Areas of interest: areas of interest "Comprehensive Gymnasium"
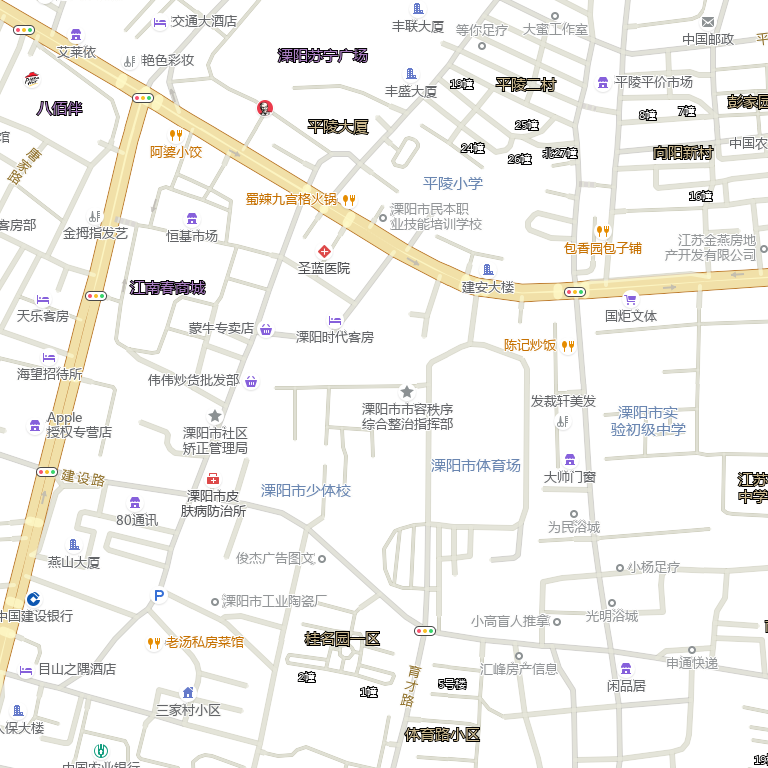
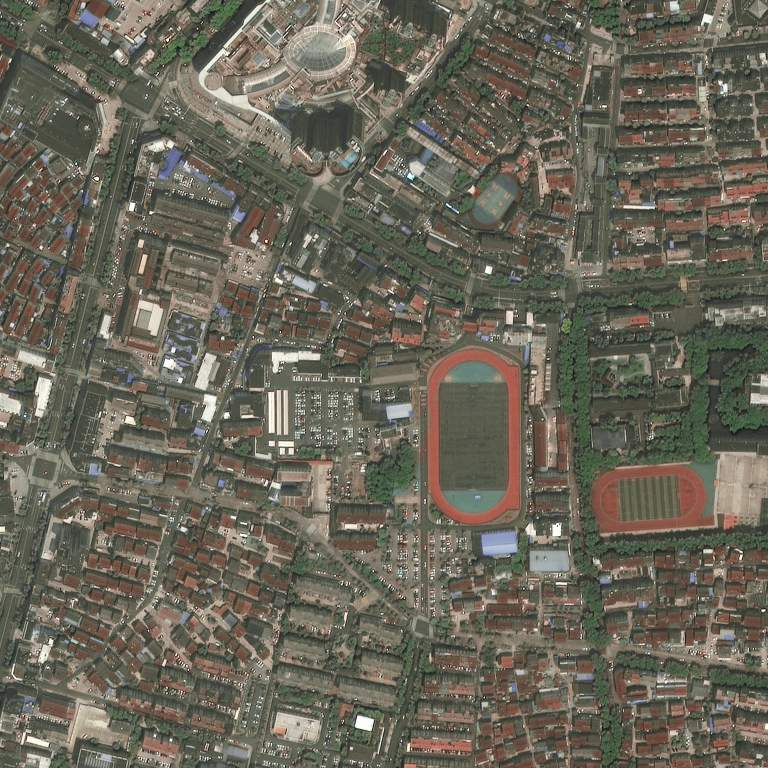